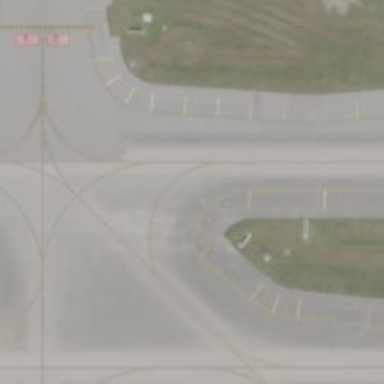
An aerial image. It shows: Image of taxiway at airport.